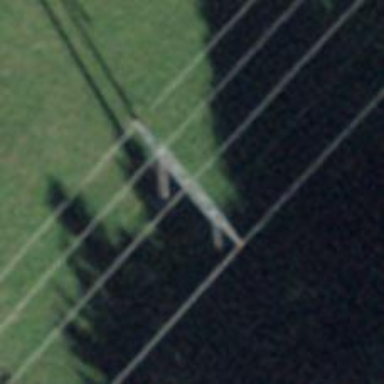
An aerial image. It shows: H-frame designed tower for power lines.